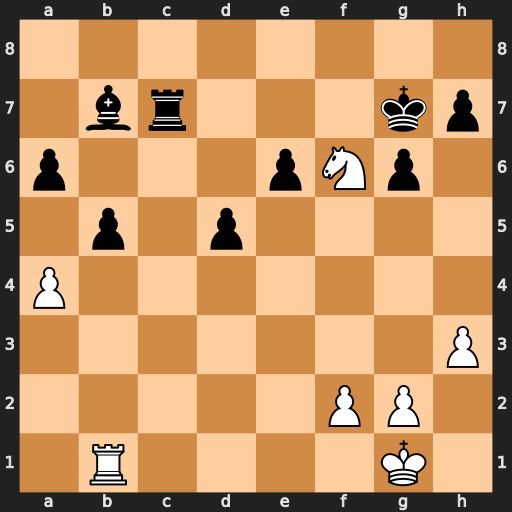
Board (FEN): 8/1br3kp/p3pNp1/1p1p4/P7/7P/5PP1/1R4K1
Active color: w
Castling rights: -
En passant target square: -
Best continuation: Ne8+ Kf8 Nxc7